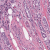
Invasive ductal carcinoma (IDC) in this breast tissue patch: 1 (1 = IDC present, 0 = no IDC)